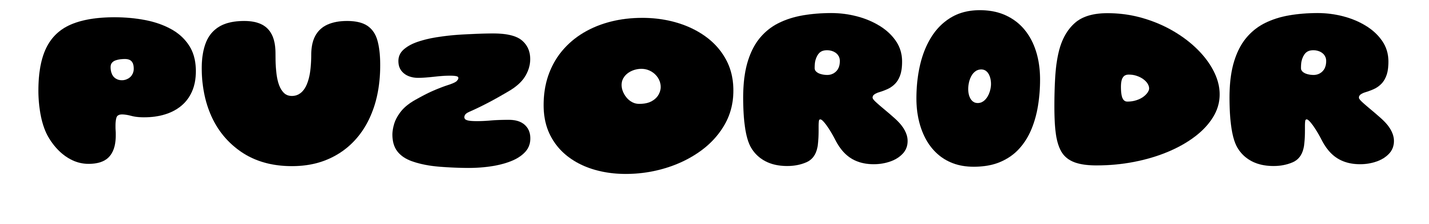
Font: Gluten_Black